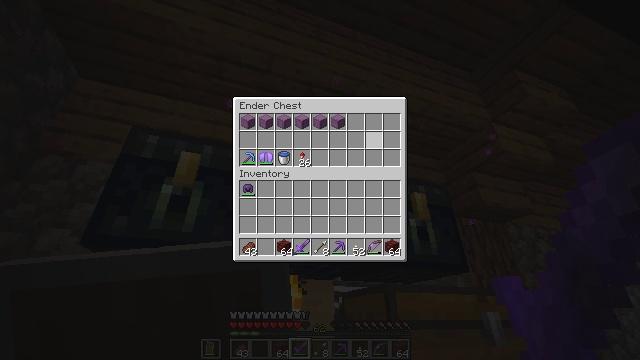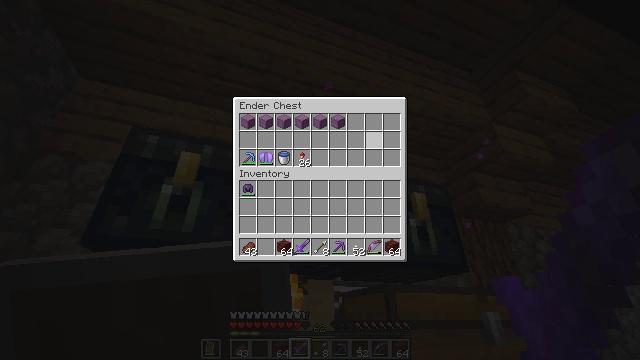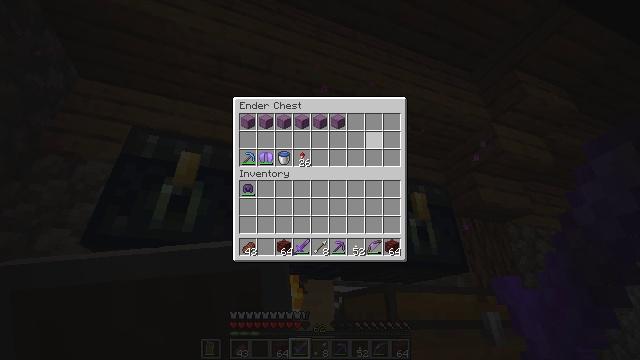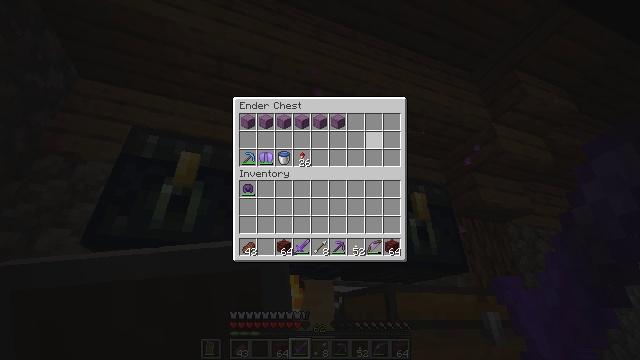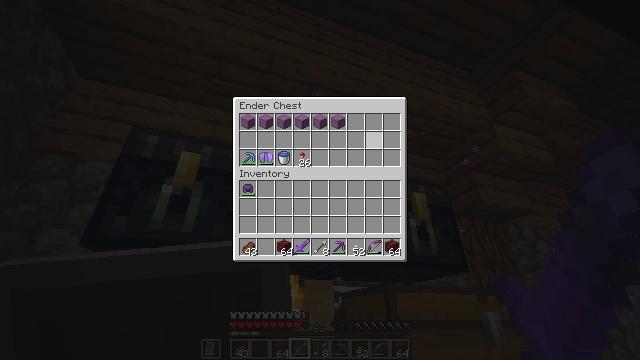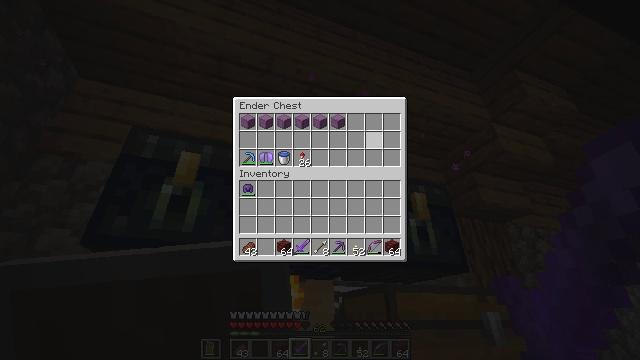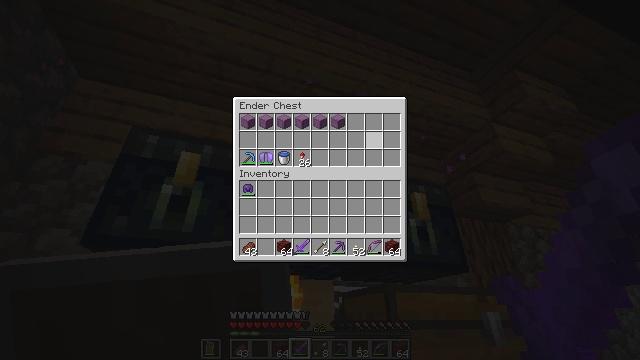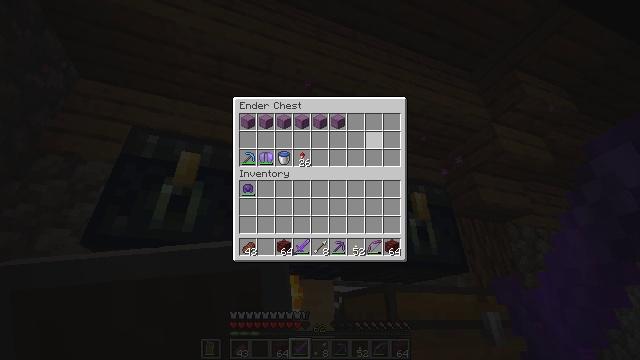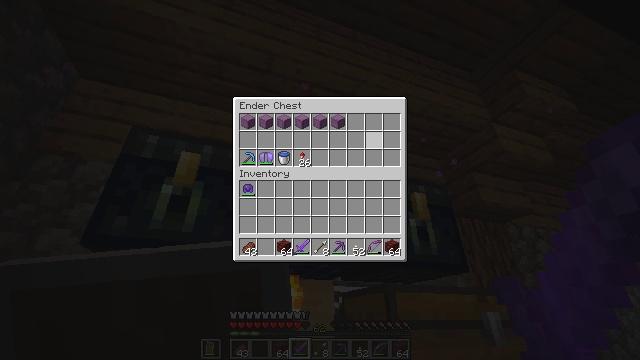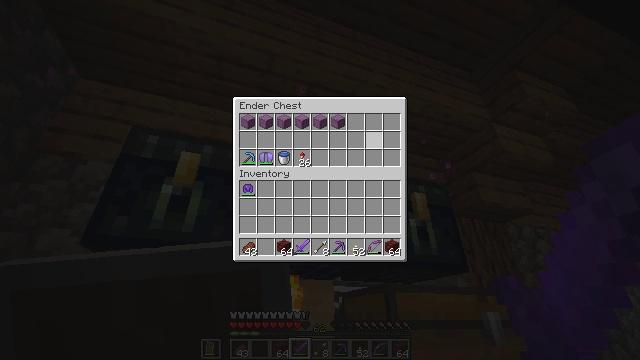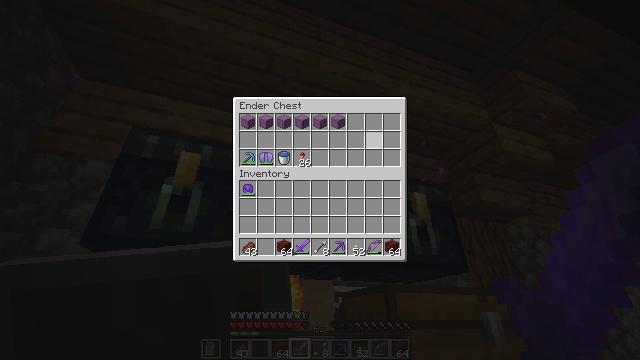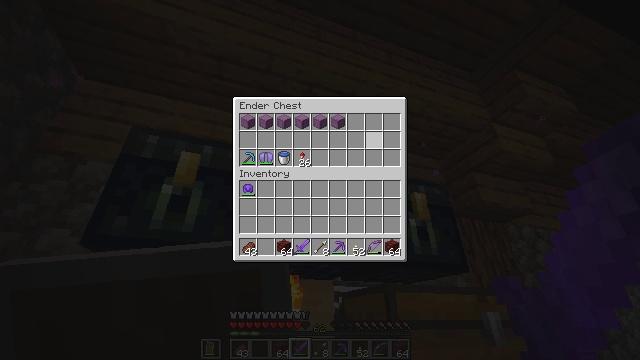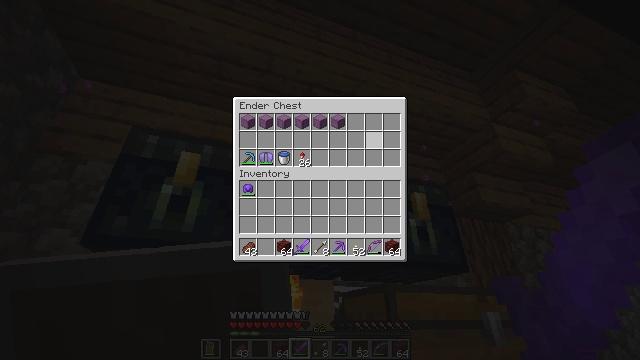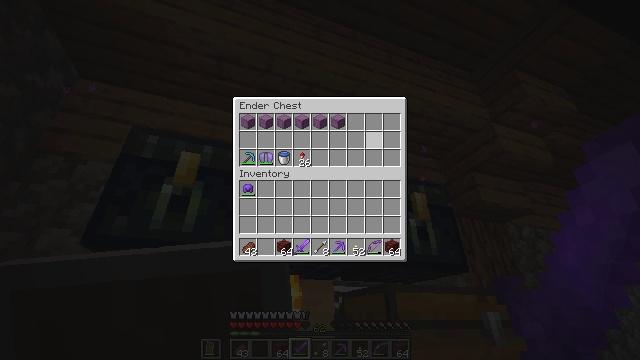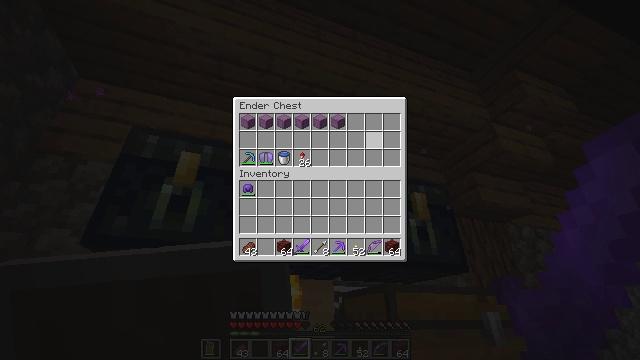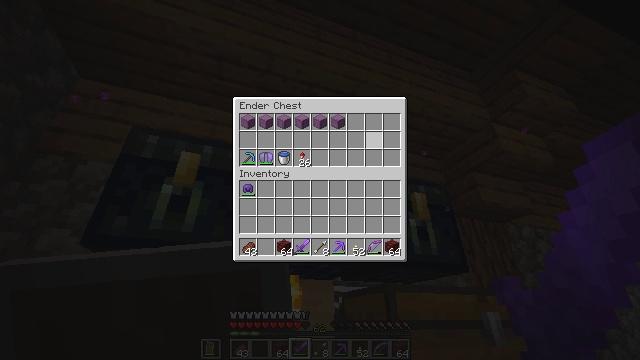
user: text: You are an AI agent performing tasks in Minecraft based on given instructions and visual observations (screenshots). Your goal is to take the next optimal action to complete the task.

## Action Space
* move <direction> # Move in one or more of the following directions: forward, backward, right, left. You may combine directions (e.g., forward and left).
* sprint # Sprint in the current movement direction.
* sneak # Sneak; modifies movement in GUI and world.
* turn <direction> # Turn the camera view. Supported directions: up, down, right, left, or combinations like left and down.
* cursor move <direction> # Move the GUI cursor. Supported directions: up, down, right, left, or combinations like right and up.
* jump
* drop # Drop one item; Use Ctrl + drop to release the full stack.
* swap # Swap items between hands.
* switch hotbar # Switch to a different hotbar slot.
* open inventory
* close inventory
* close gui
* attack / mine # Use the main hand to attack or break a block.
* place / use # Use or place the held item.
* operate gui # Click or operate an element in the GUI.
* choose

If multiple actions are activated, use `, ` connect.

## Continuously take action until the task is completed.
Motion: motion action
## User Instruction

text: Break the ender chest to move it.
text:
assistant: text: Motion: no_op
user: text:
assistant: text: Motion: no_op
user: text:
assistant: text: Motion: no_op
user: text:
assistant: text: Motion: no_op
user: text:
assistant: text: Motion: no_op
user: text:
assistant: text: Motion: no_op
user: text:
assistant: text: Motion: no_op
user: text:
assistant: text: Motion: no_op
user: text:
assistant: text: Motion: no_op
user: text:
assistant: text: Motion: no_op
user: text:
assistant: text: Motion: no_op
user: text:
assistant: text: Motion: no_op
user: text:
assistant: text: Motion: no_op
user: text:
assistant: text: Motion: no_op
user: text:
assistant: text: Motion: no_op
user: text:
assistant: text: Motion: no_op
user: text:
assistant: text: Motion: no_op
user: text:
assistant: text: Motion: no_op
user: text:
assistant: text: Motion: no_op
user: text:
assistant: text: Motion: no_op
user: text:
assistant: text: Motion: no_op
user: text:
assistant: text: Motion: no_op
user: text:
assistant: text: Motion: no_op
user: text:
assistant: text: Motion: no_op
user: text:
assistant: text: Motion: no_op
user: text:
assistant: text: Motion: no_op
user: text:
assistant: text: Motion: no_op
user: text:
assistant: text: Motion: no_op
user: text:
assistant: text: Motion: no_op
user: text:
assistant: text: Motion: no_op